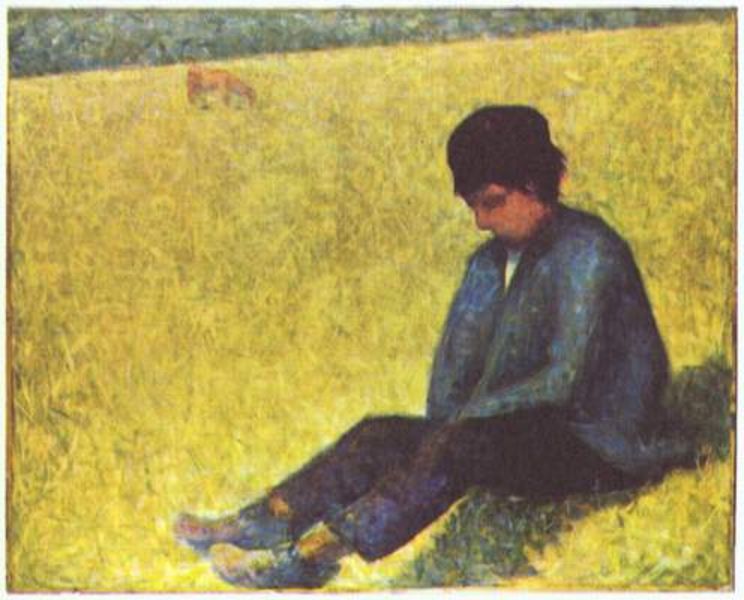
Titel: Auf einer Wiese sitzender Knabe
Künstler: Georges Pierre Seurat
Standort: Glasgow
Institution: Art Gallery and Museum
Schlagwörter: blau, mann, schatten, weiß, gelb, grün, ocker, sitzen, grau, hell, hut, licht, orange, profil, gras, tier, wiese, anzug, hemd, hose, jacke, mütze, hände, öl, feld, gräser, halme, horizont, weide, einsam, sonne, figur, sitzend, traurig, pferd, sommer, schuhe, pointilismus, tag, violett, kuh, blue, hat, oil, red, black, green, hair, nose, painting, seated, sitting, yellow, brown, wooden, allein, junge, nachdenklich, sonnig, sehnsucht, field, hill, landscape, boy, feet, grass, light, schaaf, impressionism, shadow, cap, dog, jacket, pantoffeln, meadow, bräunlich, spring, signac, seurat, pointillism, pants, pastel, shoes, animal, legs, cow, farm, horse, impressionist, sinnen, sleep, sleeping, grazing, shepherd, fox, rest, van gogh, farbnuancen, clogs, wooden shoes, relax, contemplative, nap, alone, hütejunge, rappsfeld, seated boy, strumpflos, vap